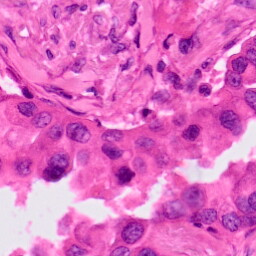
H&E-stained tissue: Lung